Interaction volume radius: 5 \u00c5
Interaction volume height: 15 \u00c5
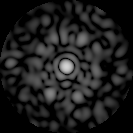
Disorder parameter: 0.8824